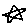
Label: star